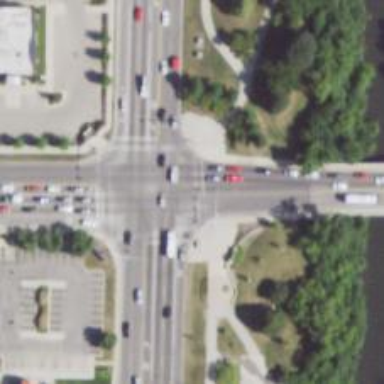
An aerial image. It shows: Crossing on cycleway with lines markings.